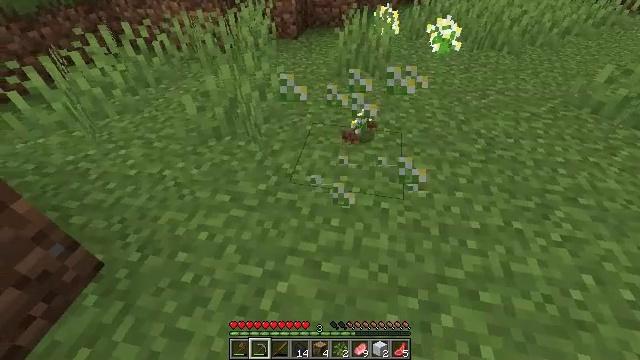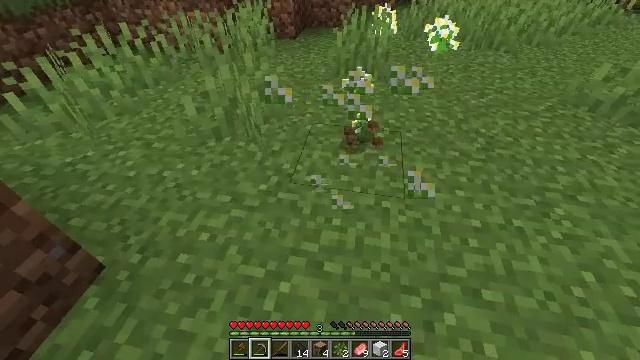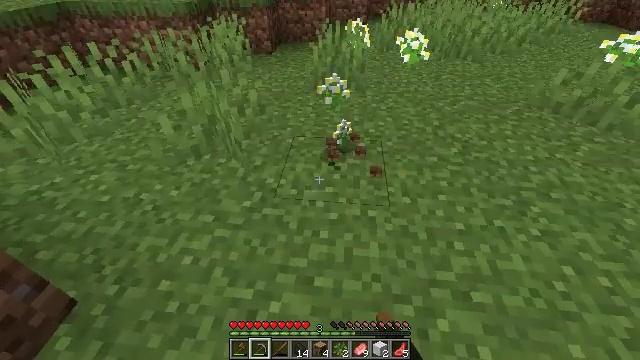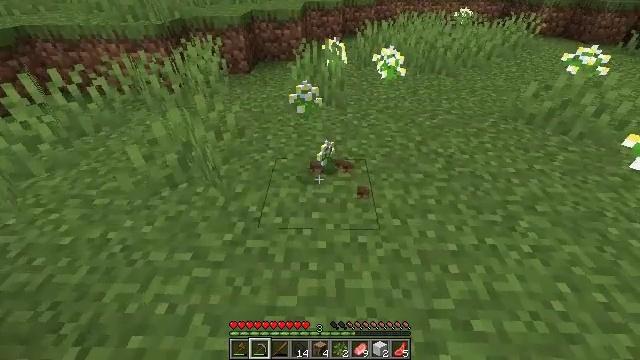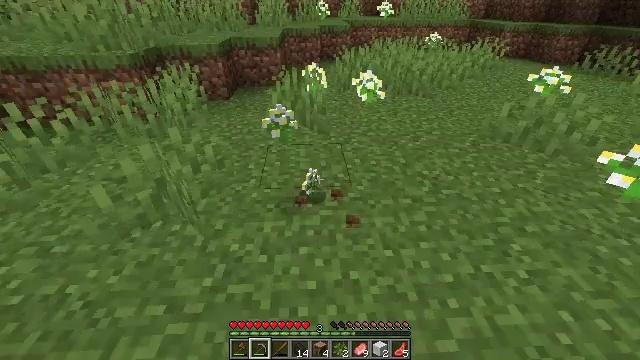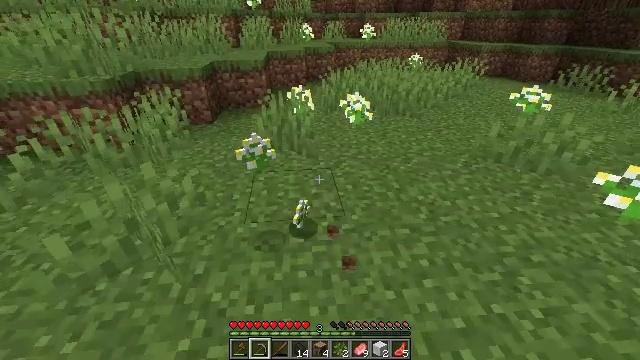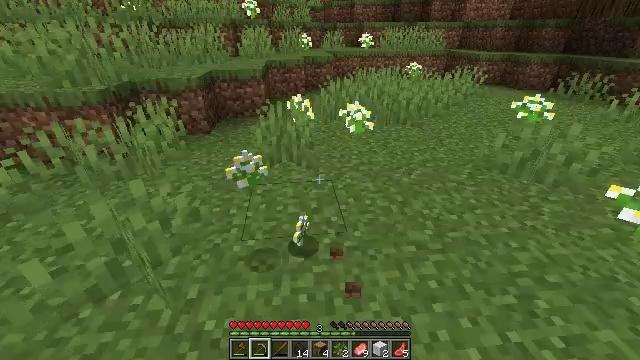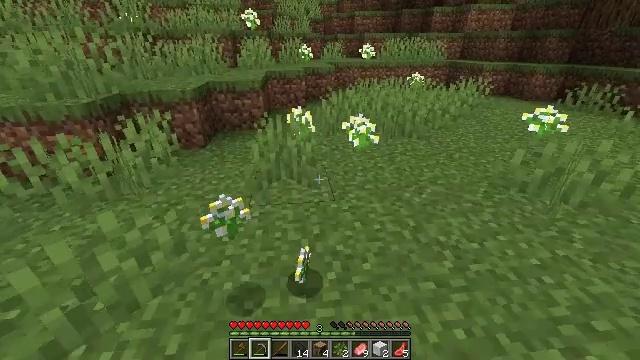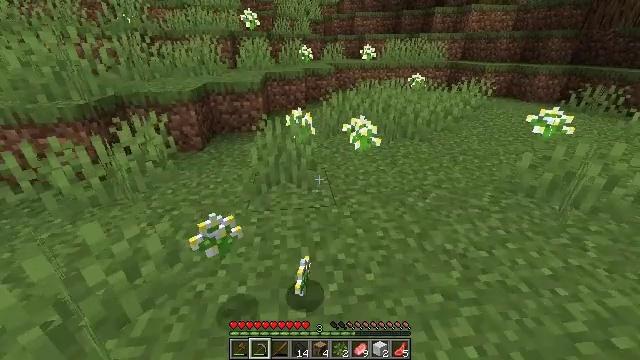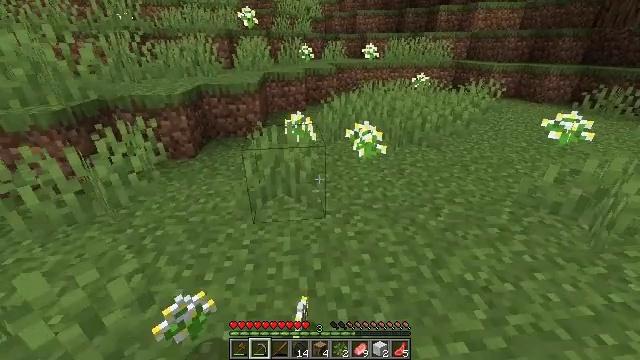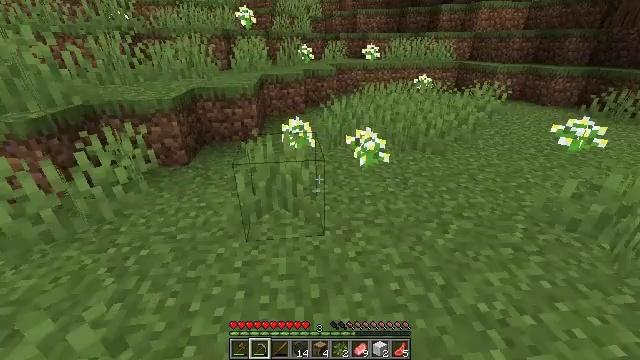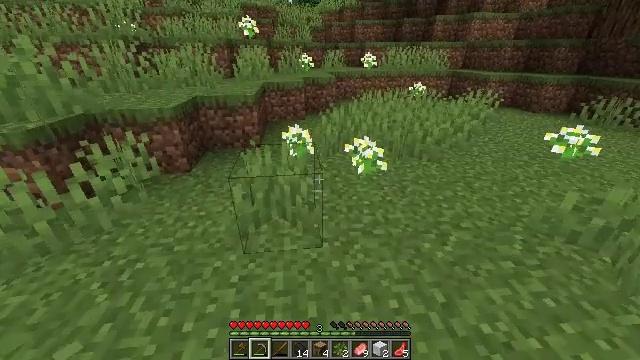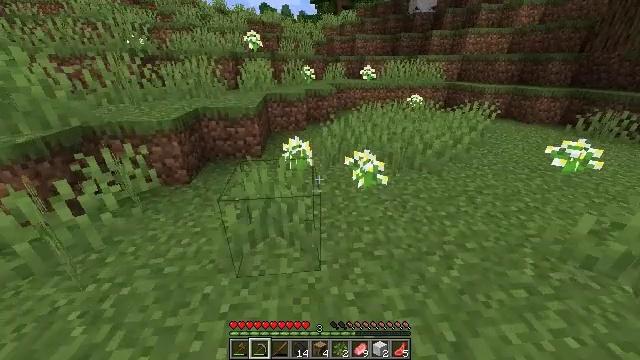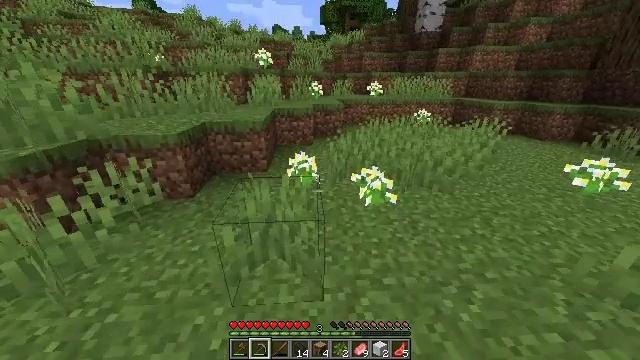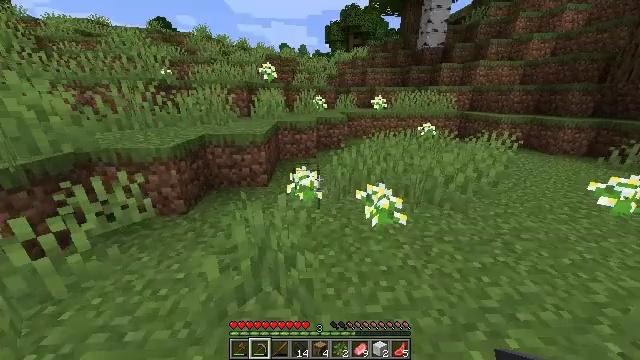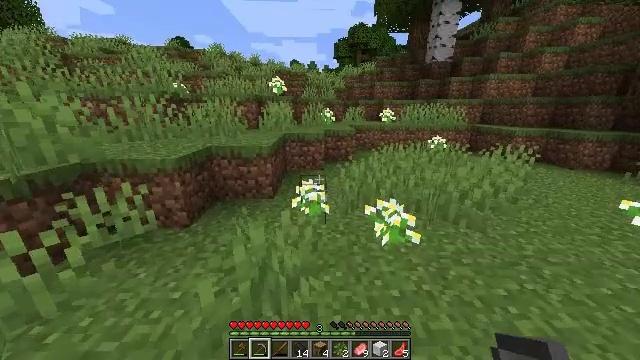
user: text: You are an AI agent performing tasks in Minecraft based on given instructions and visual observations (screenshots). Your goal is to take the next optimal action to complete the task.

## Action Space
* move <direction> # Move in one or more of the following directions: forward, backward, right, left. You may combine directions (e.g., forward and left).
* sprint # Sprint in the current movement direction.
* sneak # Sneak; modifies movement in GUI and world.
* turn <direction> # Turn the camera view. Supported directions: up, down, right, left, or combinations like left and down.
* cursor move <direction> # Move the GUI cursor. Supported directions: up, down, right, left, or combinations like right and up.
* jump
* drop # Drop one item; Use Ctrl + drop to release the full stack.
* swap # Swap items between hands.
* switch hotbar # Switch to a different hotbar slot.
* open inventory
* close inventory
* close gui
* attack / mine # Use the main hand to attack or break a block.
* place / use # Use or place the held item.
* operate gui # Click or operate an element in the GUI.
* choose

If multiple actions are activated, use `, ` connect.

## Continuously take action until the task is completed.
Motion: motion action
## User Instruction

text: Acquire a white tulip by mining it.
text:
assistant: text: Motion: attack / mine
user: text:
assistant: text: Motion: move forward, turn right and up, attack / mine
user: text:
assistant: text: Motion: move forward, turn right and up
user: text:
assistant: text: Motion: move forward, turn right and up
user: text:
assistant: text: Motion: move forward, turn right and up
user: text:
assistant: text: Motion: move forward, turn up
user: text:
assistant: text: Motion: move forward, turn up
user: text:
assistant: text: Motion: move forward
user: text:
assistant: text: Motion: move forward
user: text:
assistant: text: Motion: move forward, sprint
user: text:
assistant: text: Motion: move forward, sprint
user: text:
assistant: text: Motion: move forward, sprint
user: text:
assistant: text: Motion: move forward, sprint, turn left and up
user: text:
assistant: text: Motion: move forward, sprint, turn left and up
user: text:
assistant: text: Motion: move forward, sprint, turn left and up
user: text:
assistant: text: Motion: move forward, sprint, turn left and up
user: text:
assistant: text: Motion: move forward, sprint
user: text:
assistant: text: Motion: move forward, sprint
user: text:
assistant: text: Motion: move forward, sprint
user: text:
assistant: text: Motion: move forward, sprint, turn left
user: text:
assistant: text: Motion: move forward, sprint, turn left
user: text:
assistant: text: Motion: move forward, sprint
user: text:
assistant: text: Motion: move forward, turn left
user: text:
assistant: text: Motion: move forward, sprint, turn left
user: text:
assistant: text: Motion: move forward, sprint, turn left, jump
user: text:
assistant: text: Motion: move forward, sprint, turn left and up, jump
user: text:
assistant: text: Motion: move forward, sprint, turn left, jump
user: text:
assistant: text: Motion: move forward, sprint, turn left, jump
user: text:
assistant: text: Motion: move forward, sprint, turn left, jump
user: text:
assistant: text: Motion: move forward, turn left